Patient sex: M
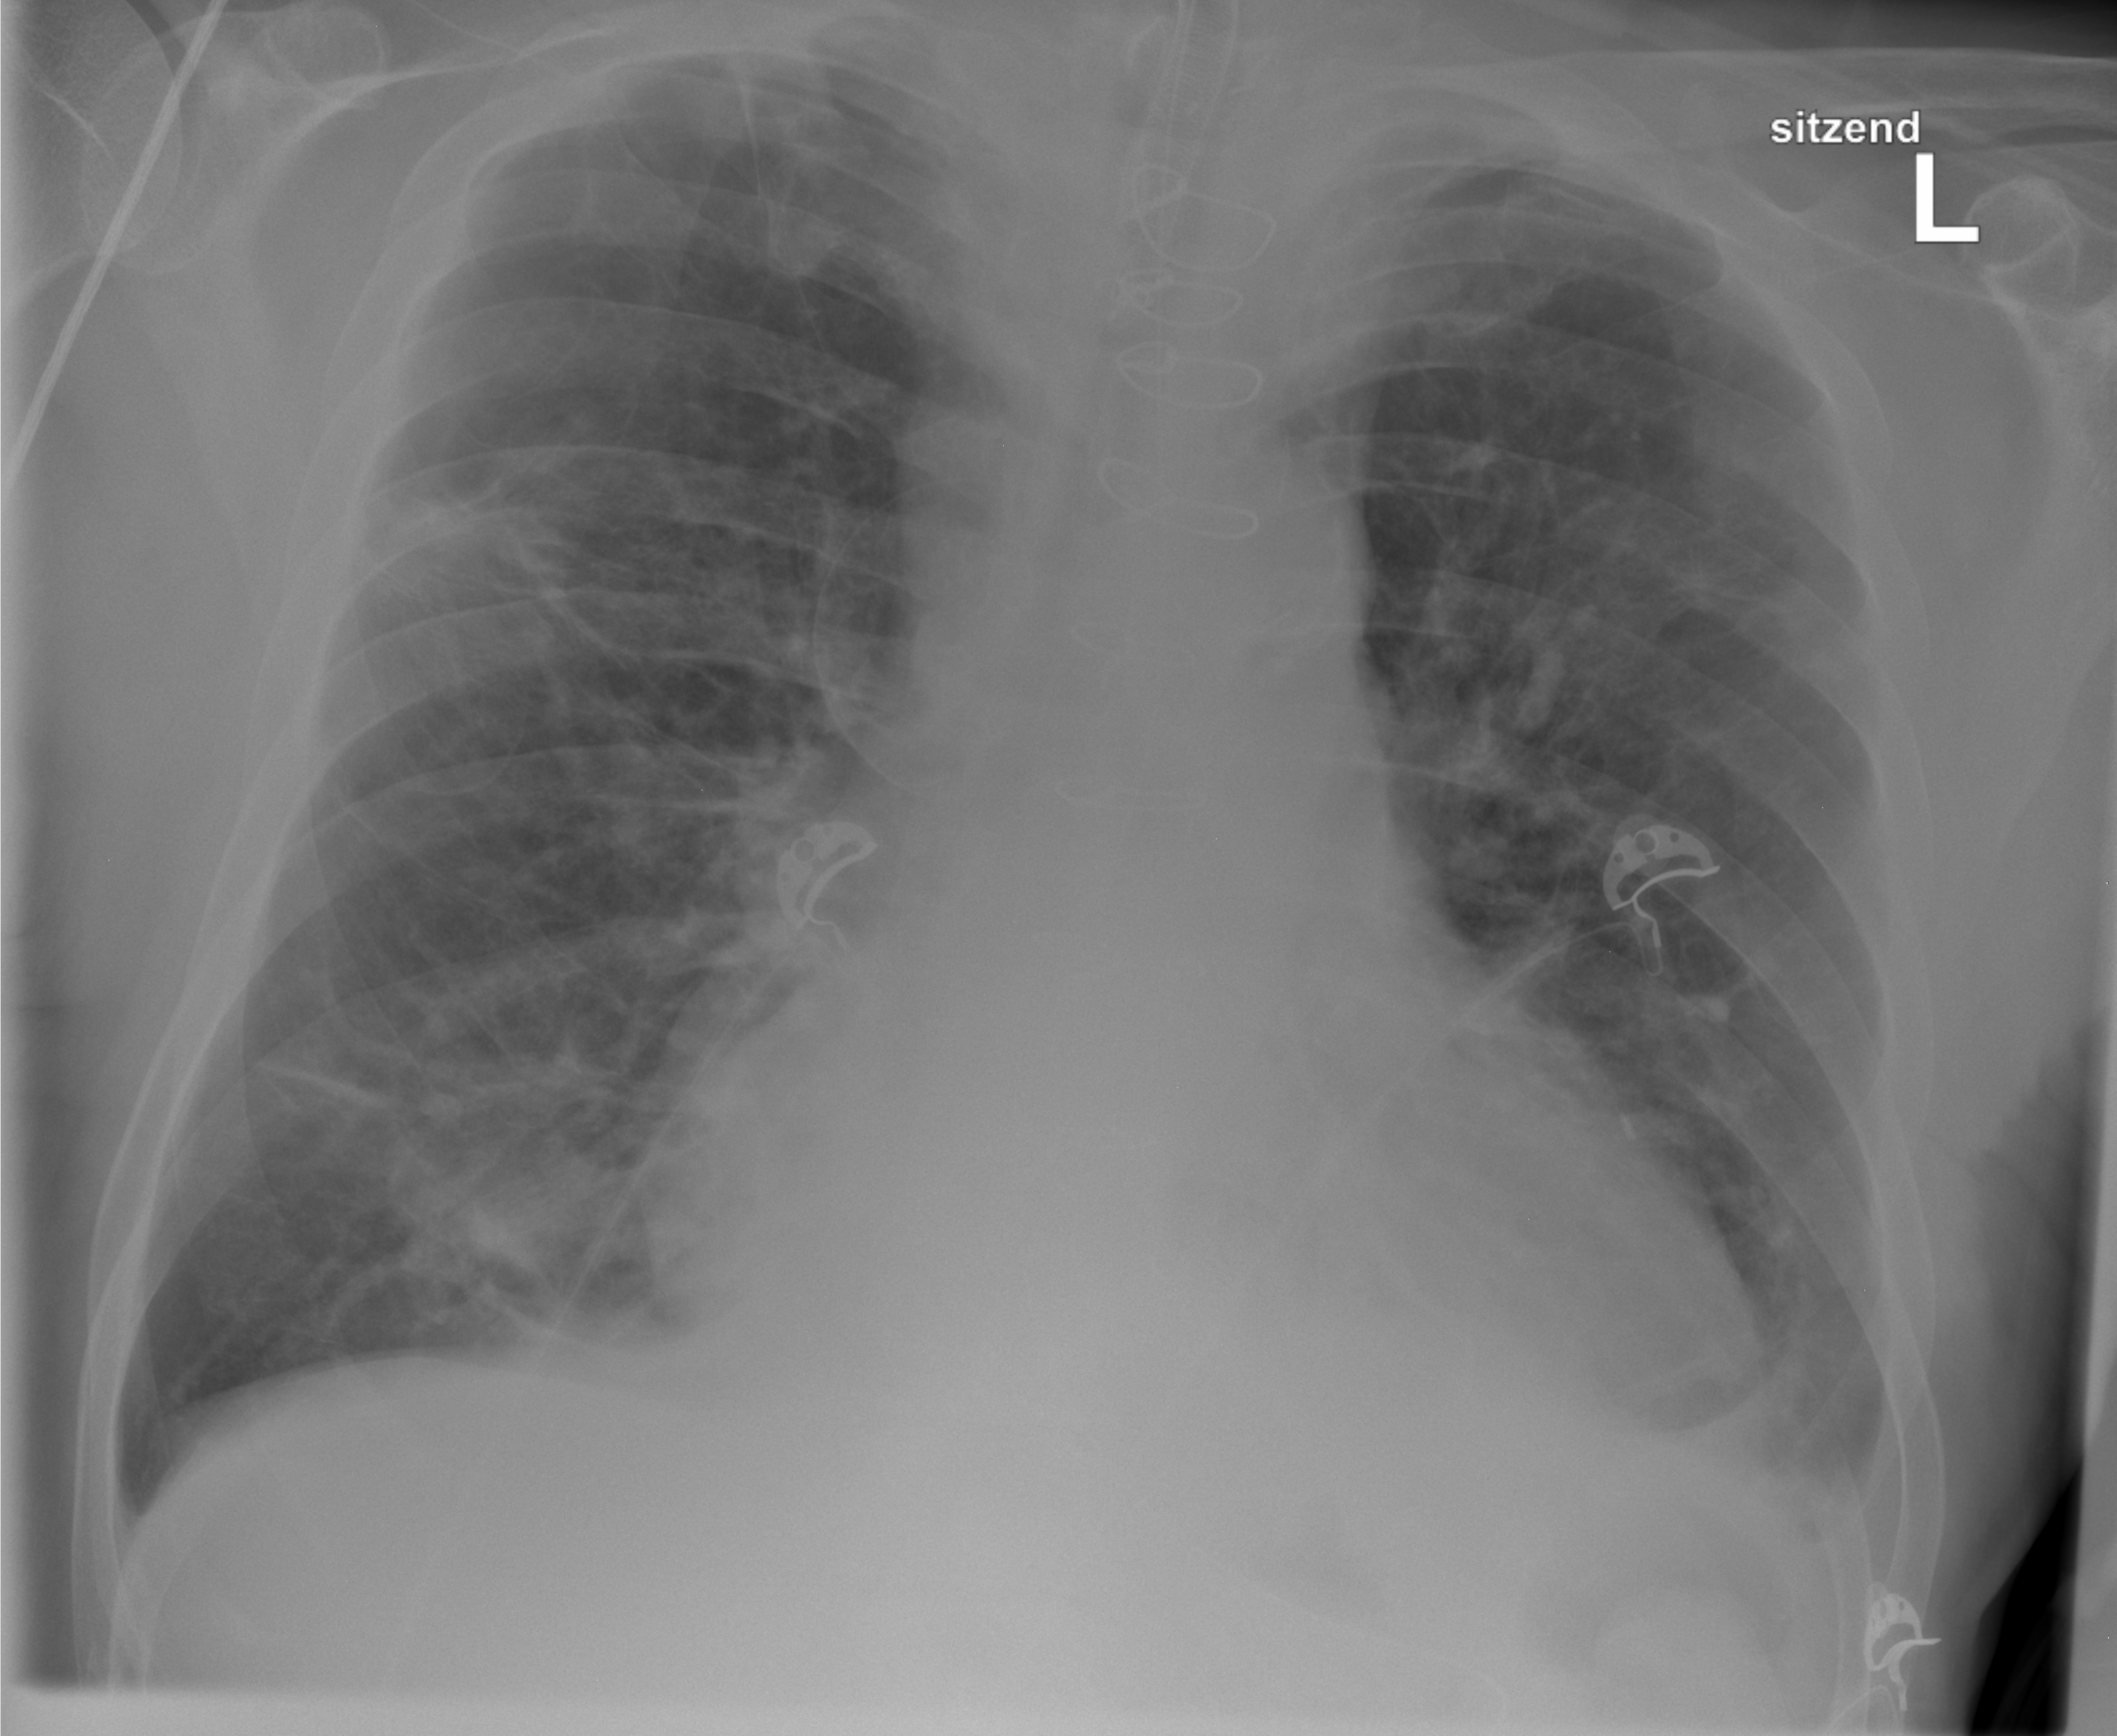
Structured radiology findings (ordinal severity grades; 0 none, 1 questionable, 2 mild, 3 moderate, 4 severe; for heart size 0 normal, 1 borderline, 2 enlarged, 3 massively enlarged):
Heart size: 2
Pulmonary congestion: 2
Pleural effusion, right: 1
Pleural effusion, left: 1
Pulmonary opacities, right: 2
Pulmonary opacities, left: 0
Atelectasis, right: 2
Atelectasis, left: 2